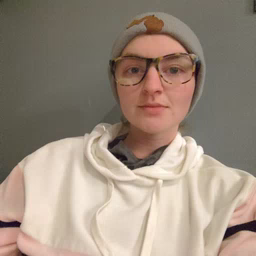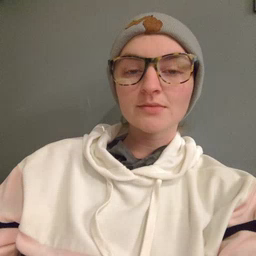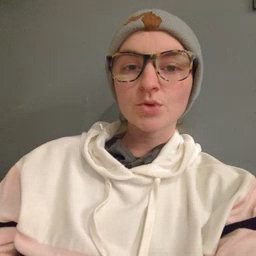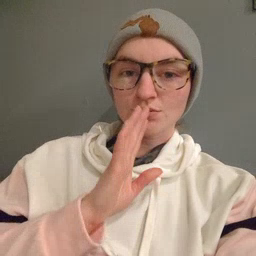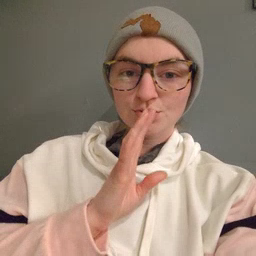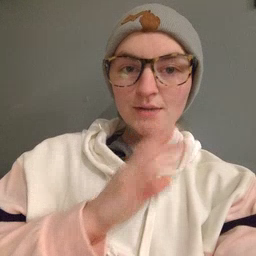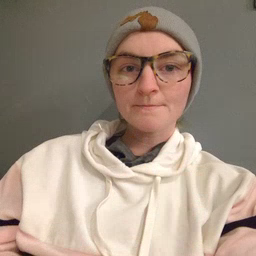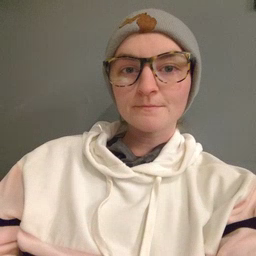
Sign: talk